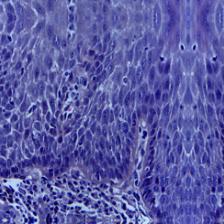
Diagnosis: OSCC